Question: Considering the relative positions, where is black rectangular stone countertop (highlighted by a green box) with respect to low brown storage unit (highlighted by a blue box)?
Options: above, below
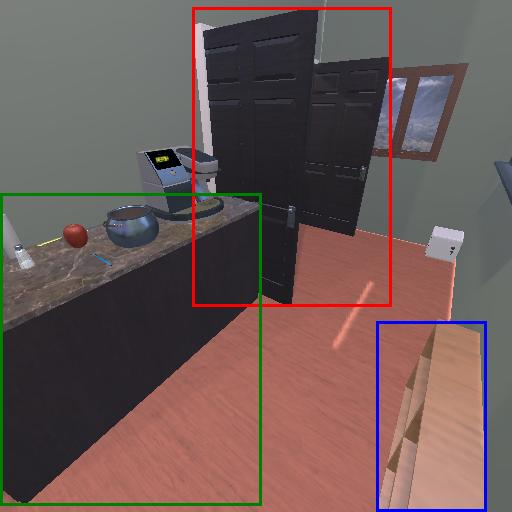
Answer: above